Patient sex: F
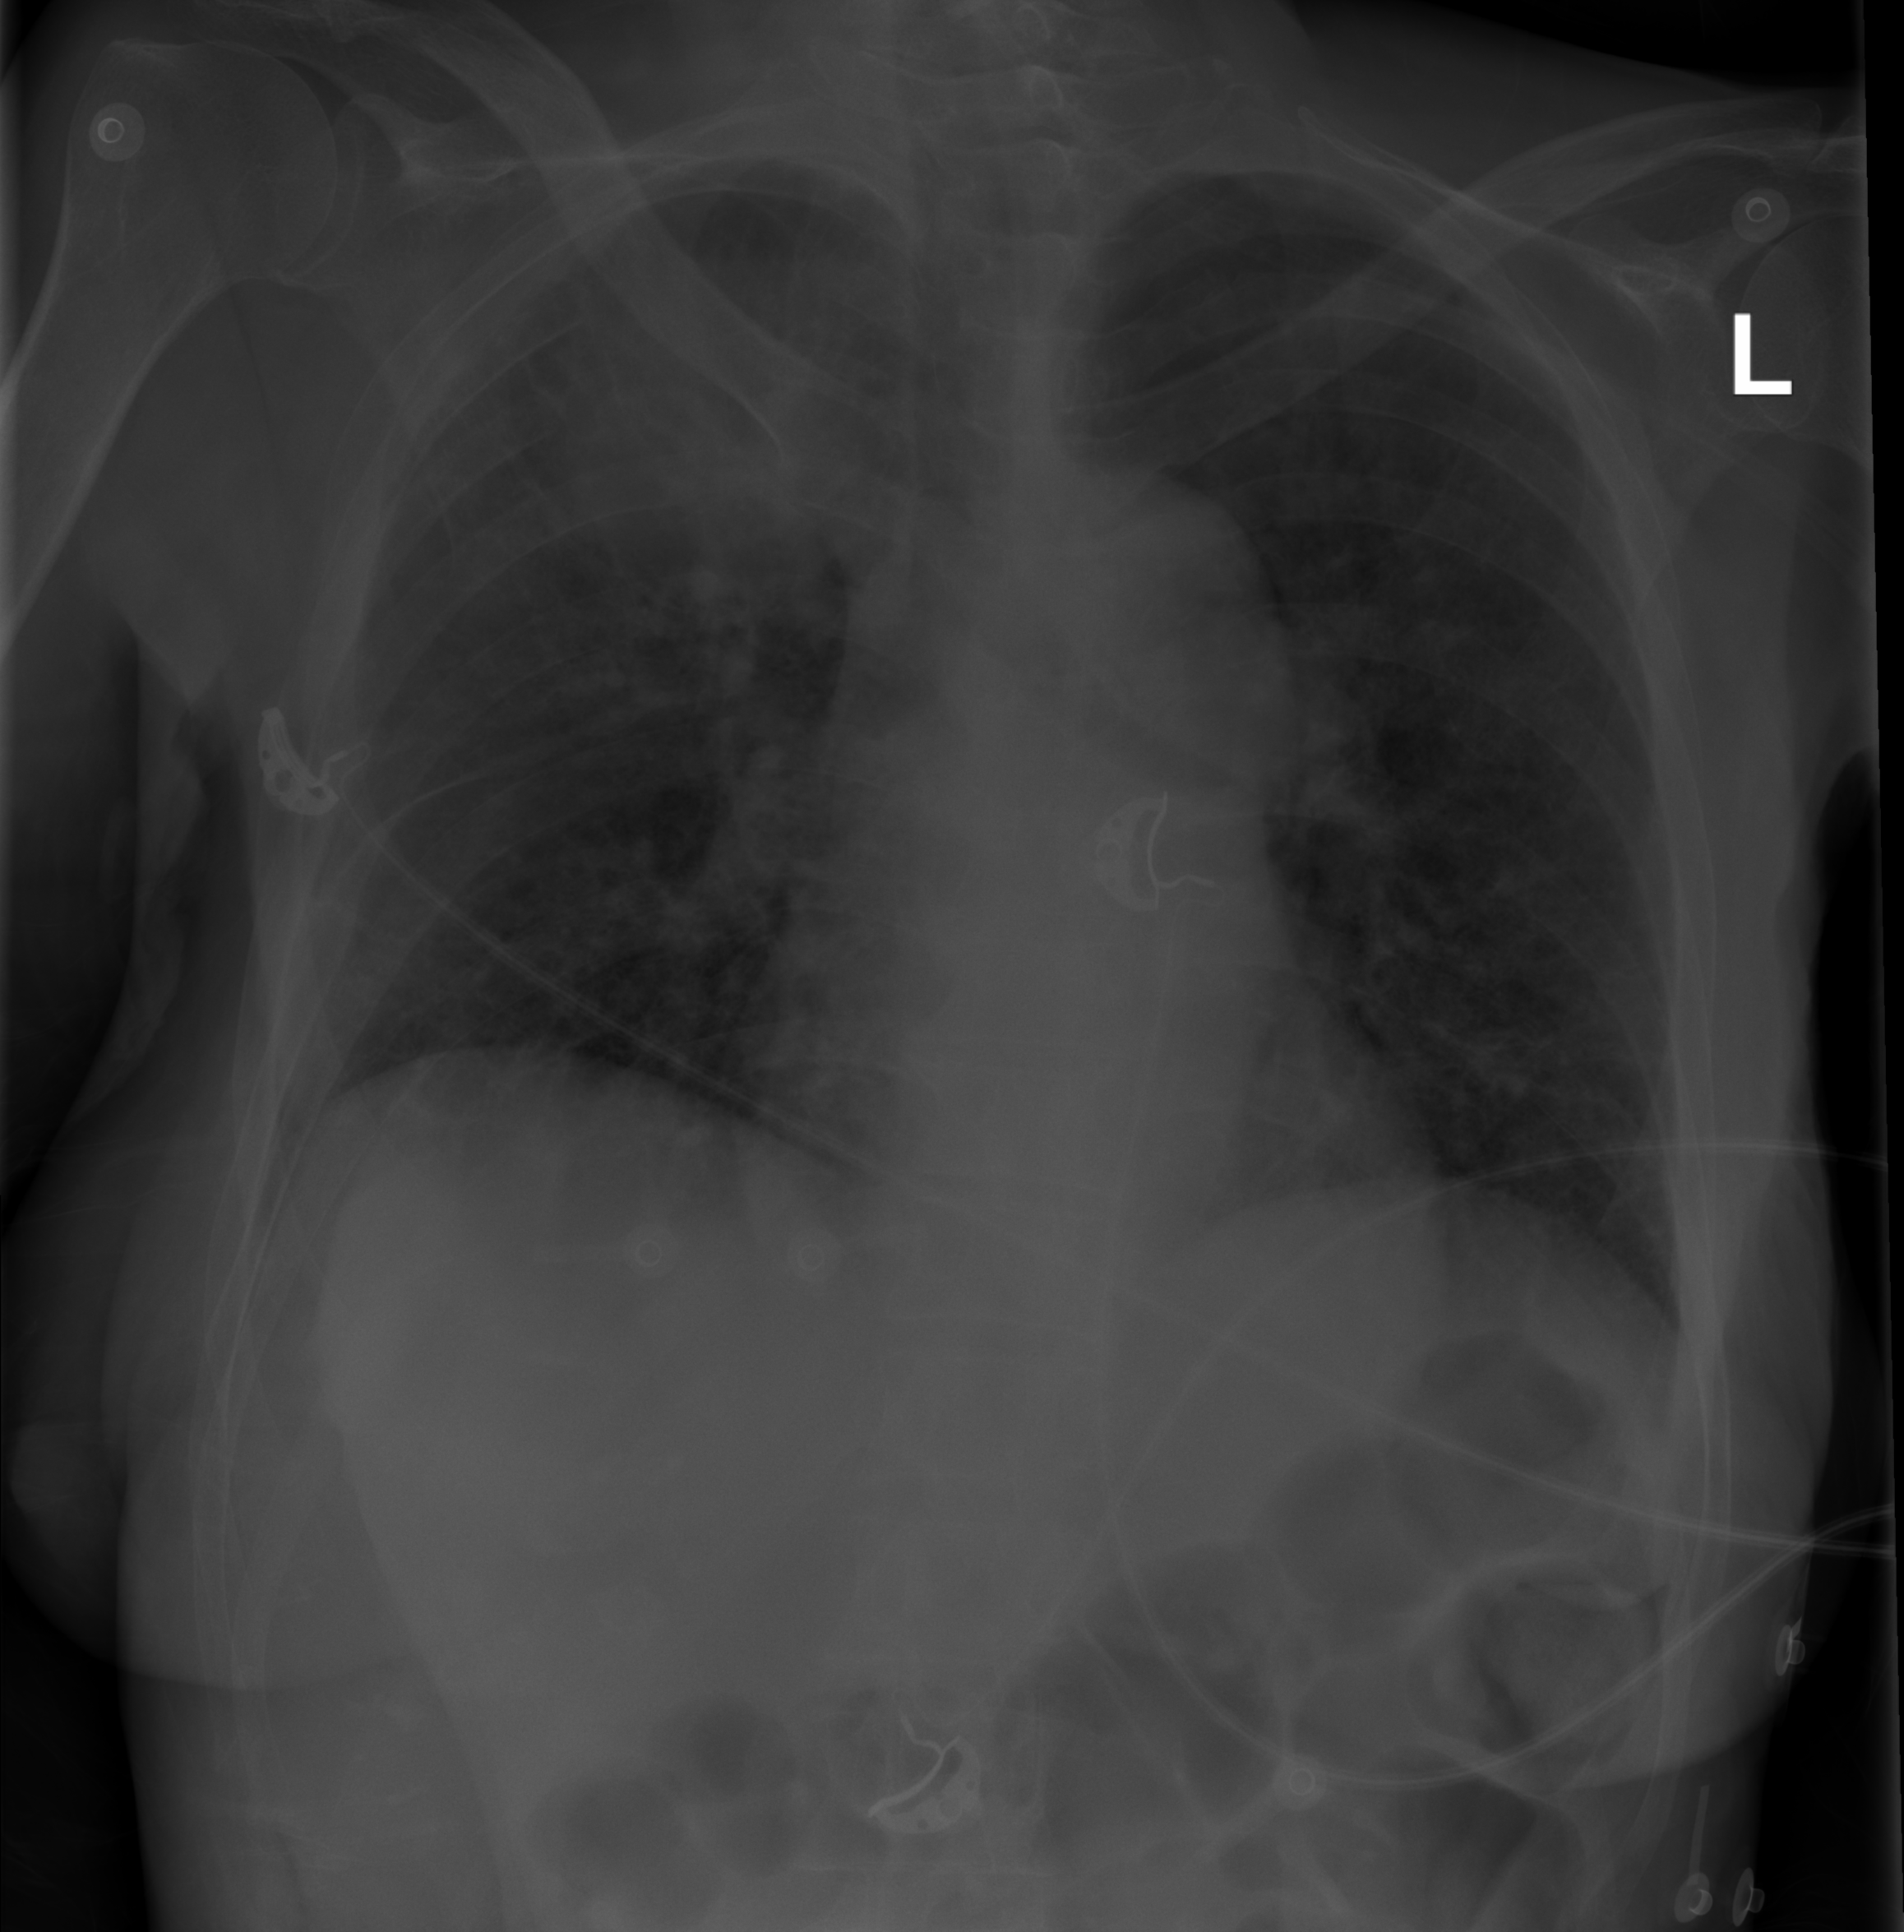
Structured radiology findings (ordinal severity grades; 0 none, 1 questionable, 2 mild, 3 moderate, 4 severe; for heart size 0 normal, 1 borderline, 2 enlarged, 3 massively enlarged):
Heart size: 0
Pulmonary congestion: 0
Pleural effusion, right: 0
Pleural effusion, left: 0
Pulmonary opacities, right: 2
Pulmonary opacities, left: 0
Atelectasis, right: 0
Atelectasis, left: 0